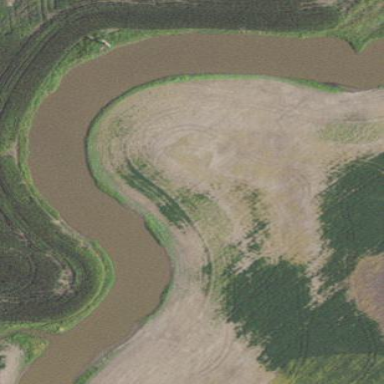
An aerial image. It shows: River flowing through the landscape.